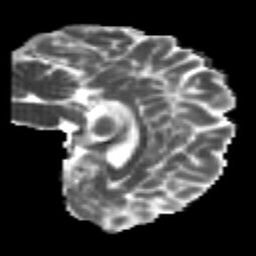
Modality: MD
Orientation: sagittal
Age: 23
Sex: male
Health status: healthy
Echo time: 0.074 s